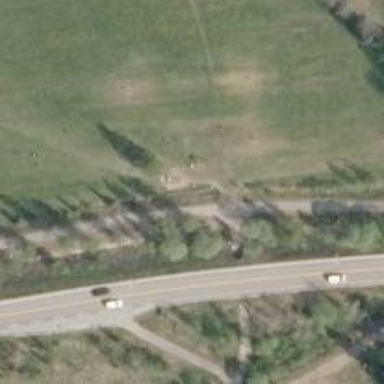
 specifically designed for the sport of disc golf."